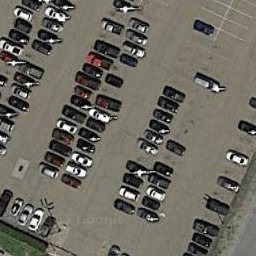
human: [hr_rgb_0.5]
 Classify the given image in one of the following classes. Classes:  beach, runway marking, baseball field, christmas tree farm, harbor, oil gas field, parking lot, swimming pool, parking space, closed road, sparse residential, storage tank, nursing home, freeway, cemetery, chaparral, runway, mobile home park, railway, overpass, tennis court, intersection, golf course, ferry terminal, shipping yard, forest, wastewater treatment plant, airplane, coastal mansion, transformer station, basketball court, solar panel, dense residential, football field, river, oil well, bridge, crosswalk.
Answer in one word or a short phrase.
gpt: parking lot